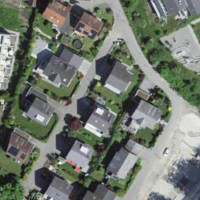
EUNIS habitat code: 55
Species observed at this site:
Prunella vulgaris